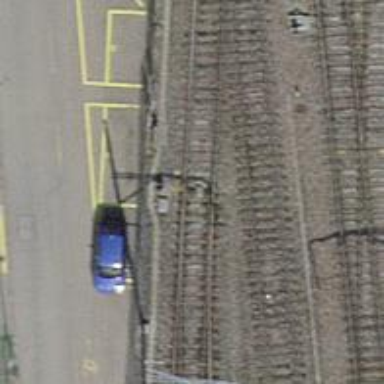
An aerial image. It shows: Single track railway in yard.